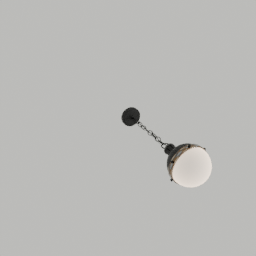
Label: lighting